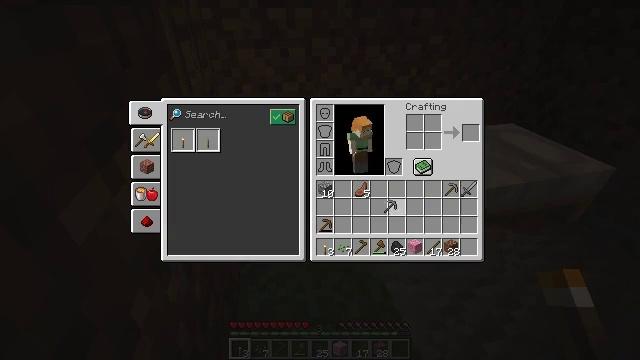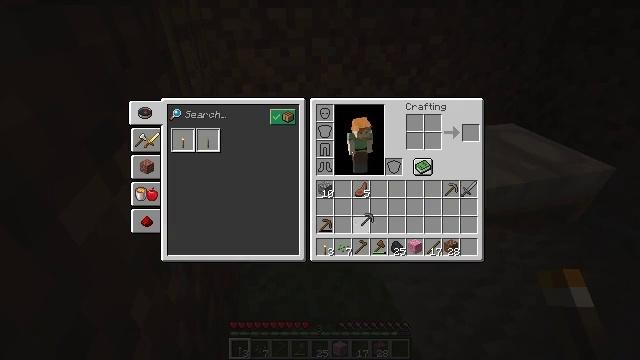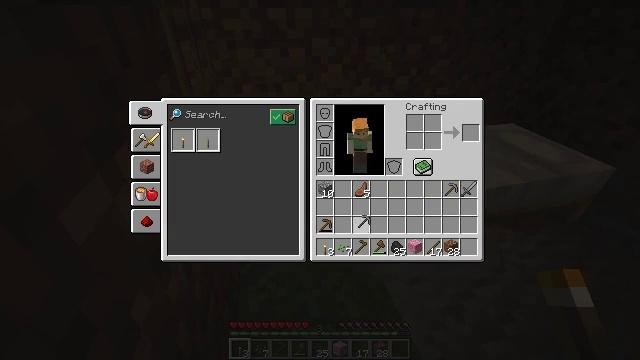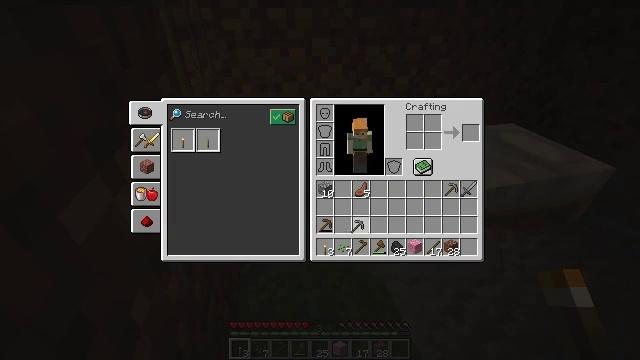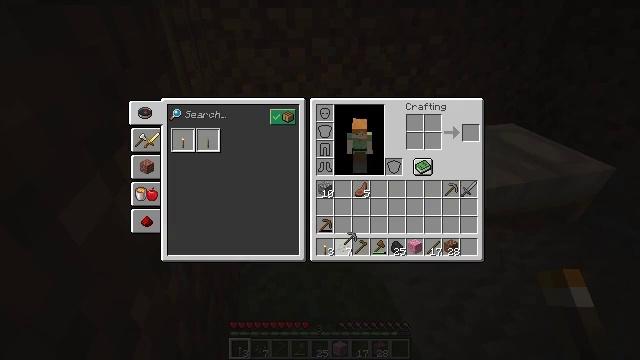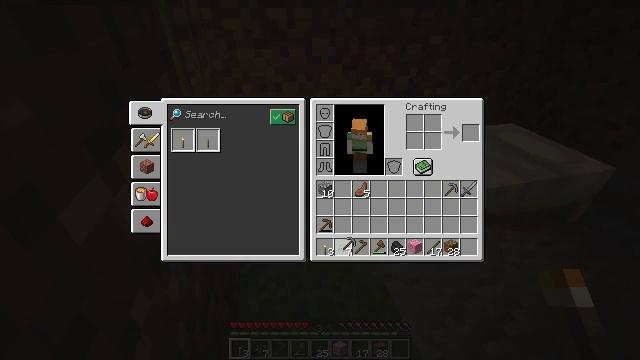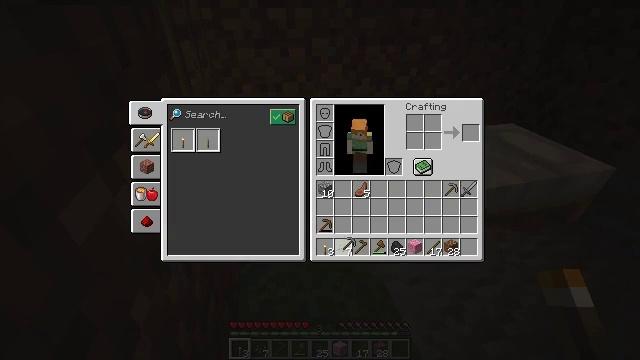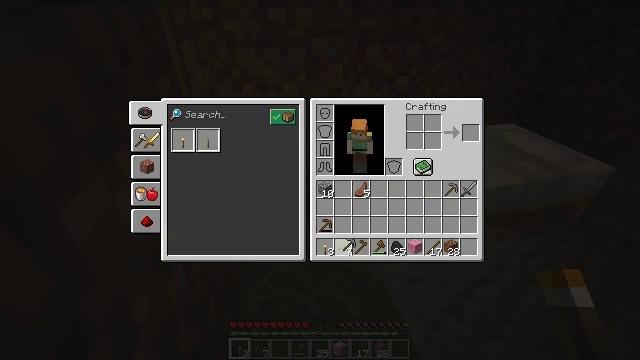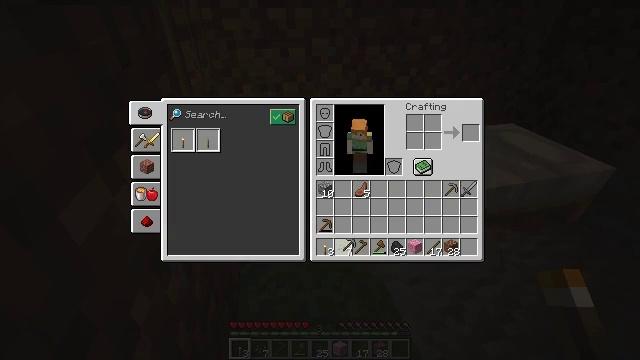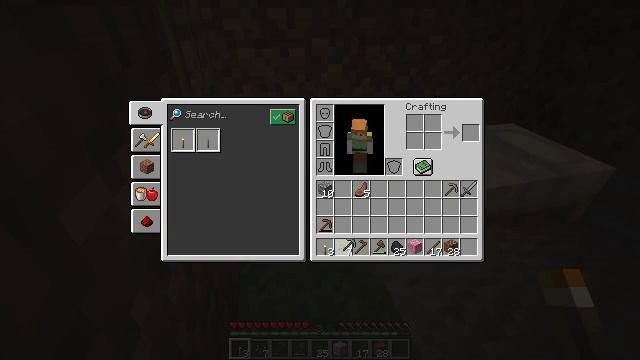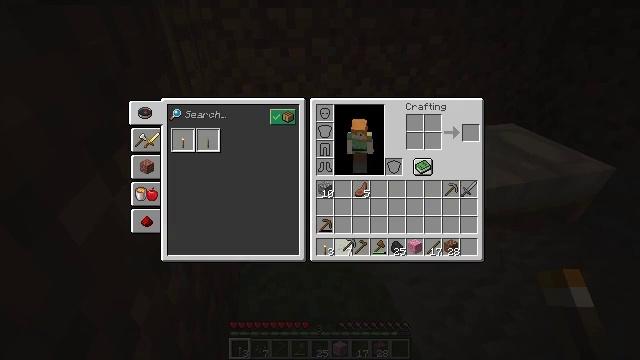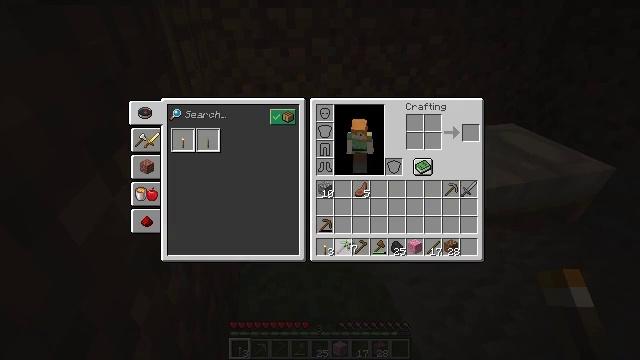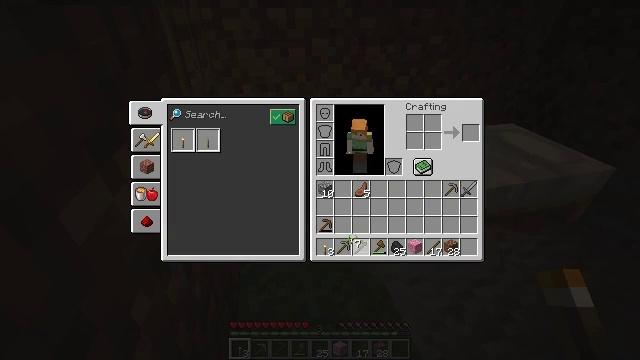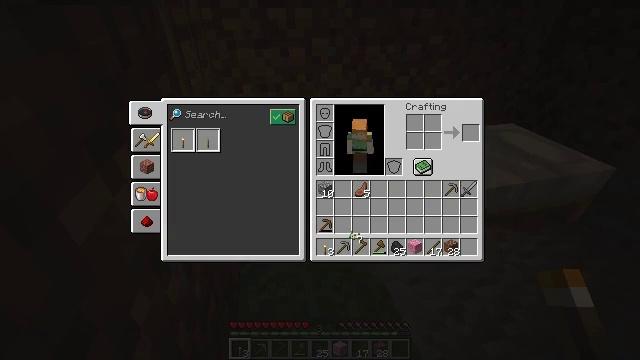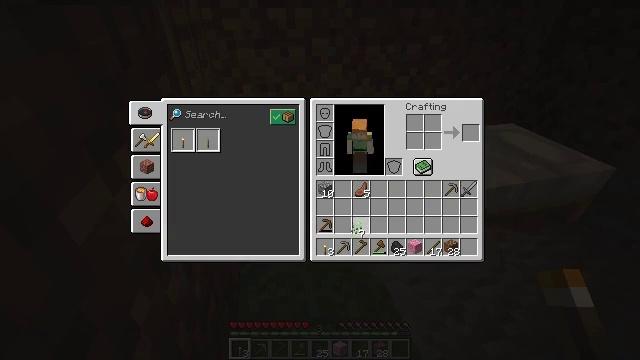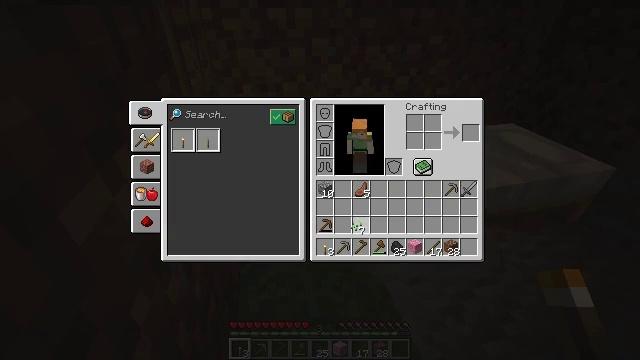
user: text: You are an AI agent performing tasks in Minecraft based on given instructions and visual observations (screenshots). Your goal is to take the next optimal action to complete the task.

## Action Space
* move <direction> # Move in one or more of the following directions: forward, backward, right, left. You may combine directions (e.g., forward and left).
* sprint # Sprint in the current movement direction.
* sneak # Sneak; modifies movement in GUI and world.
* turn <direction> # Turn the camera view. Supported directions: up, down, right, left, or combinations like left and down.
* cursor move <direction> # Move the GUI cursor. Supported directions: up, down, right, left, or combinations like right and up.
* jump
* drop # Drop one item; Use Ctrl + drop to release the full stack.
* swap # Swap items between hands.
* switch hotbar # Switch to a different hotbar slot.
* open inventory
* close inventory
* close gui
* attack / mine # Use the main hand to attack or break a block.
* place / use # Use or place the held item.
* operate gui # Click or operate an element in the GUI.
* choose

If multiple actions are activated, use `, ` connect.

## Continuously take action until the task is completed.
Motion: motion action
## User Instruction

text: Gather spruce leaves to collect foliage.
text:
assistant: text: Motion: cursor move left and down
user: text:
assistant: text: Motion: no_op
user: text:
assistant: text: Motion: no_op
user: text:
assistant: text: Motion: cursor move left and down
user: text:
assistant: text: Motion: no_op
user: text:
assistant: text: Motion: no_op
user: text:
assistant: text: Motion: no_op
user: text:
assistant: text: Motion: operate gui
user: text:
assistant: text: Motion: operate gui
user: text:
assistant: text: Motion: operate gui
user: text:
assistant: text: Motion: no_op
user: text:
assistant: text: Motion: no_op
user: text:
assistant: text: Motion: no_op
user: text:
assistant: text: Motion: no_op
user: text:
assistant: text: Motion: no_op
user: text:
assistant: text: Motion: no_op
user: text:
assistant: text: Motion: no_op
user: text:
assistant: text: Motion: no_op
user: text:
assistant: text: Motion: no_op
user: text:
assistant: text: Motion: operate gui
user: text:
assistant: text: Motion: operate gui
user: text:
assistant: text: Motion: no_op
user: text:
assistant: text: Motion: cursor move right
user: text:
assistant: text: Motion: cursor move right and up
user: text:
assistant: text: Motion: cursor move right and up
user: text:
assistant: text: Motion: cursor move right and up
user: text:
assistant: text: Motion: no_op
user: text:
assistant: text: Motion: no_op
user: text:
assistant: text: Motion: no_op
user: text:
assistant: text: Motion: no_op